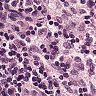
Metastatic tissue present: no